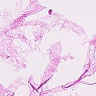
Metastatic tissue present: no